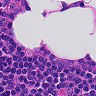
Metastatic tissue present: no